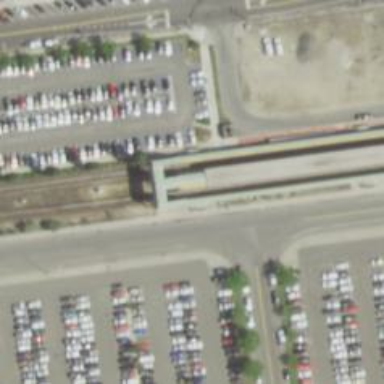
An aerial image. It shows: Electrified rail for trains.